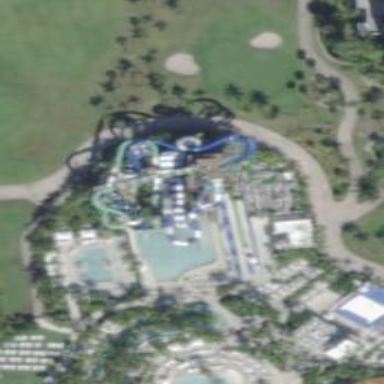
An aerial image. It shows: Water slide attraction.